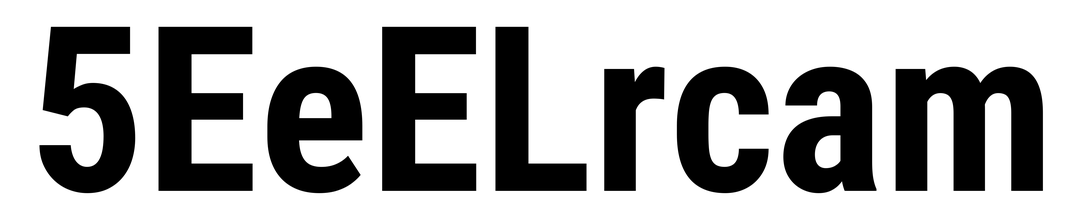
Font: Roboto_Condensed_Bold